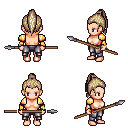
a pixel art fantasy rpg character, female body template, human, light skin, gold arm armor, metal pants, white blonde long topknot hairstyle, bracelets, spear, four views (front, back, left, right), 2x2 character sprite sheet, small pixel art, hard edges, no anti-aliasing